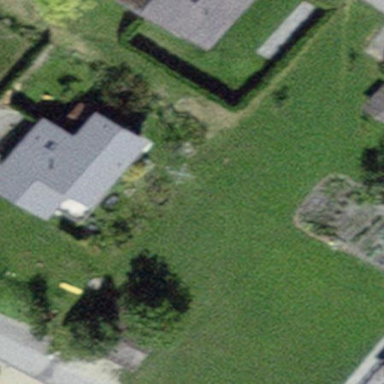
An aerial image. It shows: Simple and straightforward house.